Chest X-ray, PA view. Patient: 49 years old, sex F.
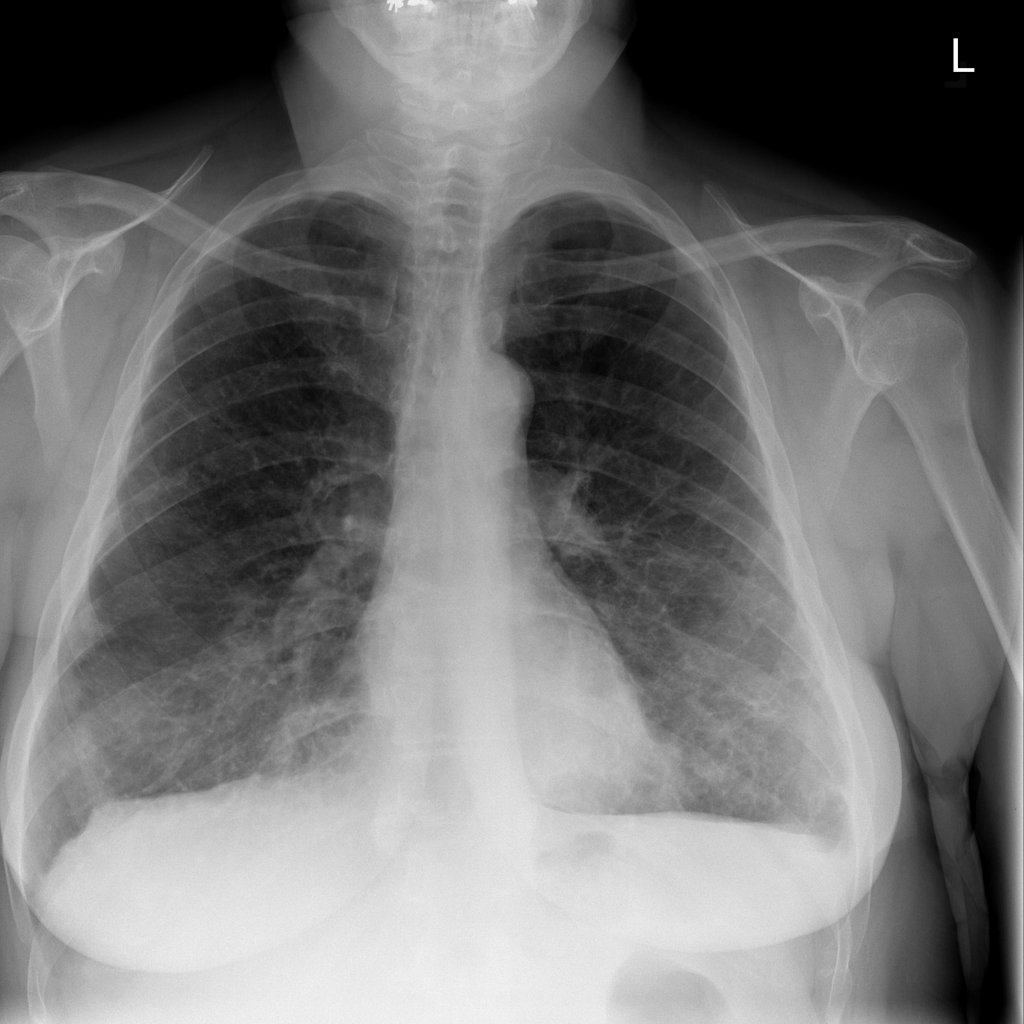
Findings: Fibrosis